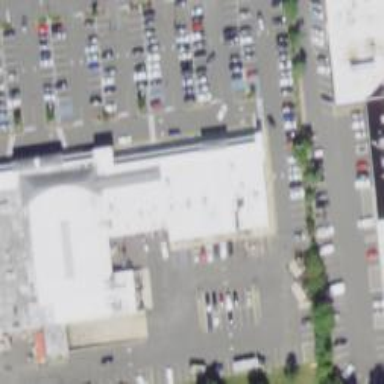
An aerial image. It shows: Post office.